Interaction volume radius: 5 \u00c5
Interaction volume height: 30 \u00c5
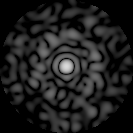
Disorder parameter: 0.8483